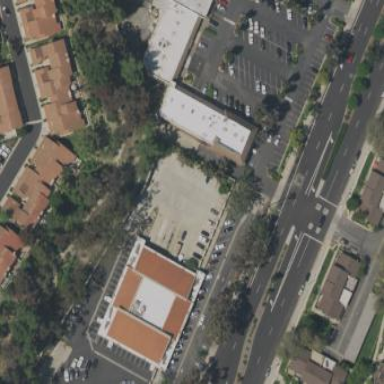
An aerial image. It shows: Commercial building.